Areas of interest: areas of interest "Nanning Qingxiu Community Comprehensive Service Center Building"
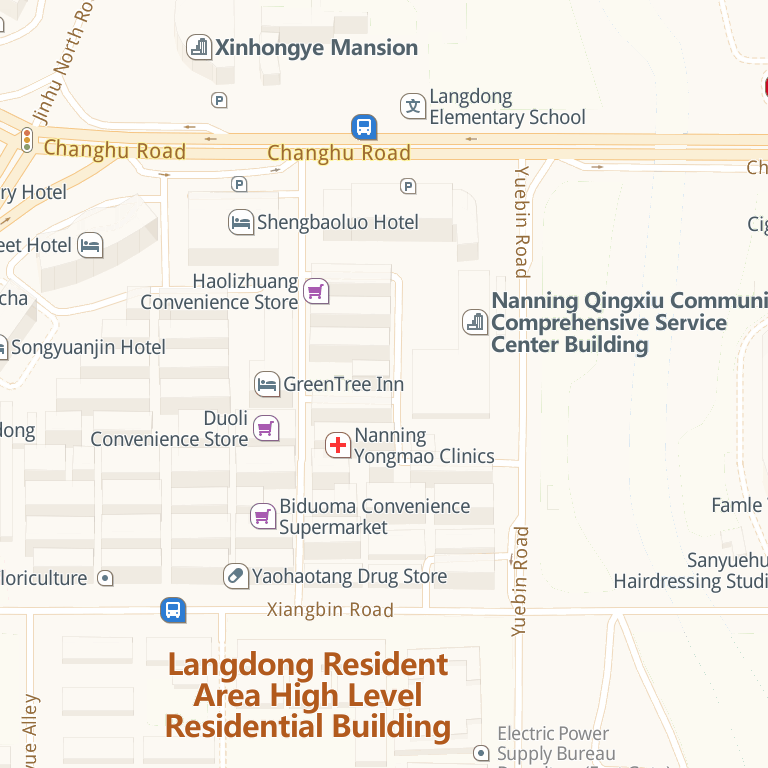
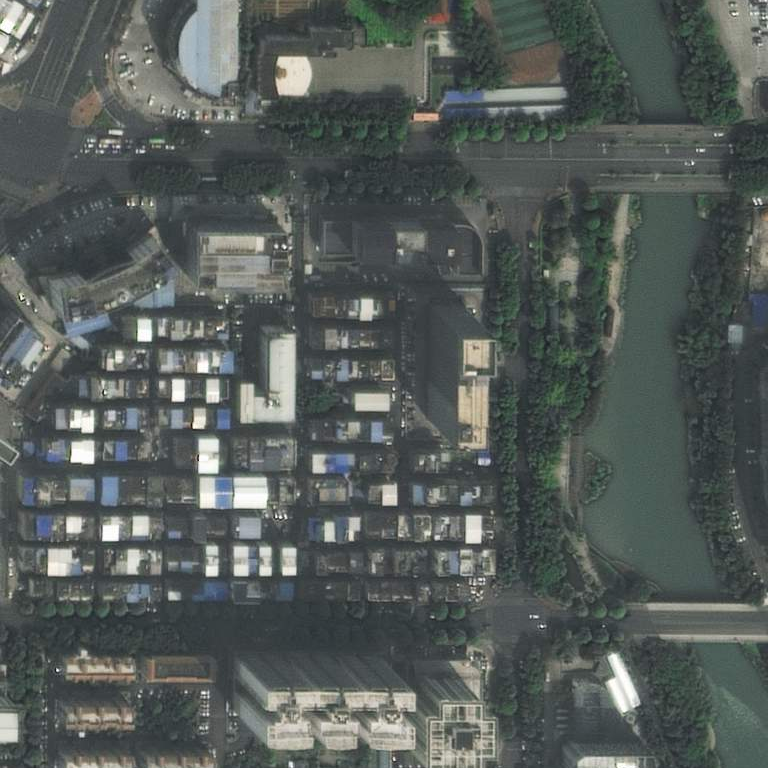